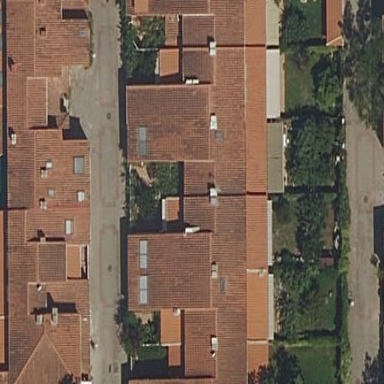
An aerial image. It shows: Terrace building.